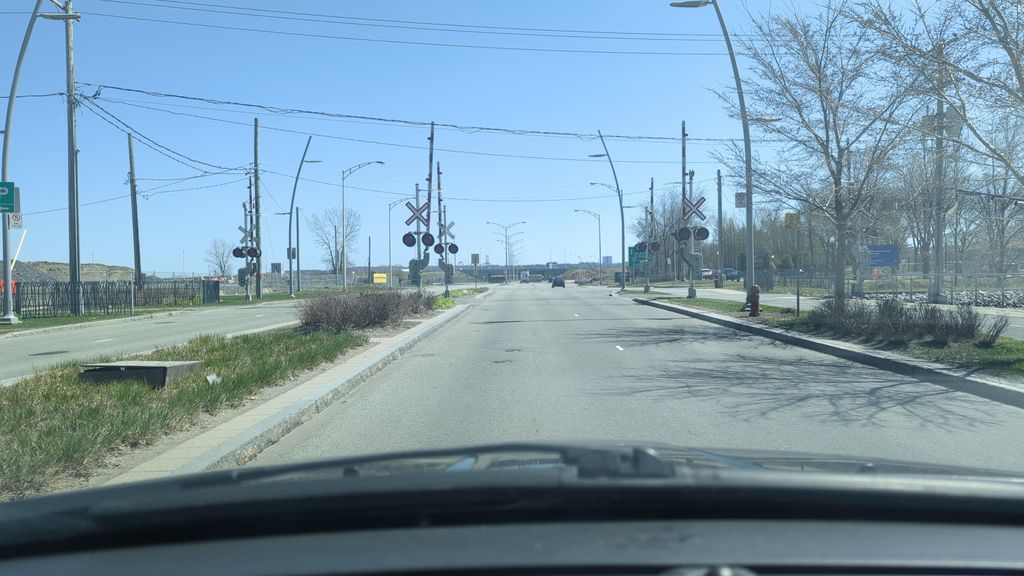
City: quebec_city